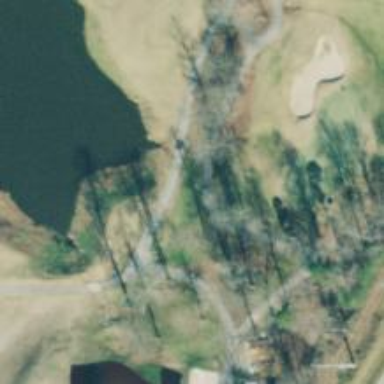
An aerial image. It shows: Path for both roads and golfers.